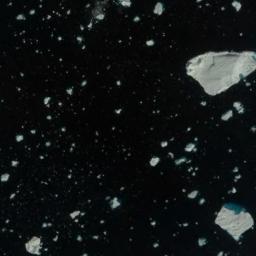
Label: sea_ice